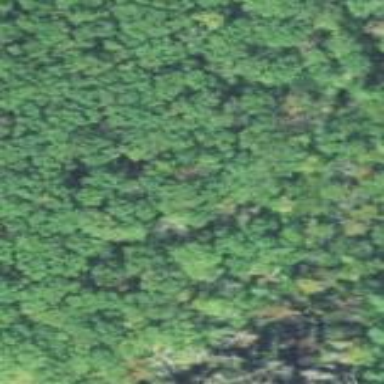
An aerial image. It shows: Woodland consisting of broadleaved trees.